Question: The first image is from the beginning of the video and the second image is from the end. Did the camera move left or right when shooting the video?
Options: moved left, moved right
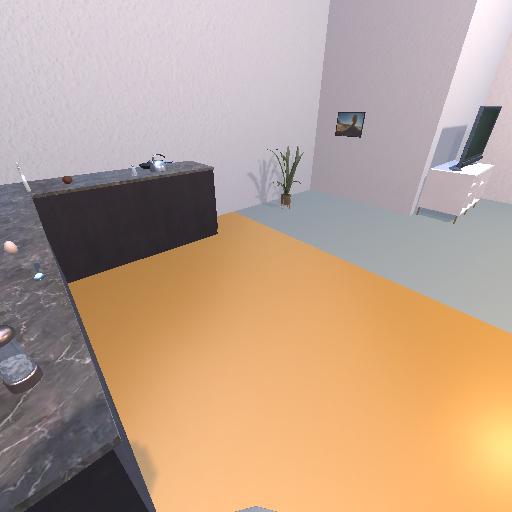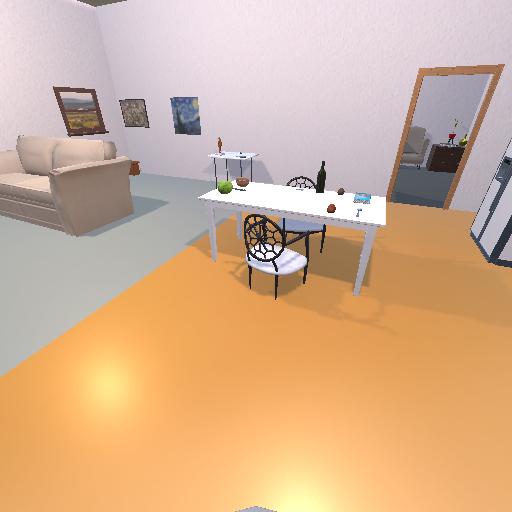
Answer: moved left